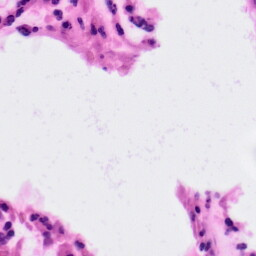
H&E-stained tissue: Colon